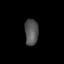
Tissue: lung
Cell type: Epithelial cells
Senescence score: 0.2261
Nuclear area (px): 343
Mean DAPI intensity: 85.735